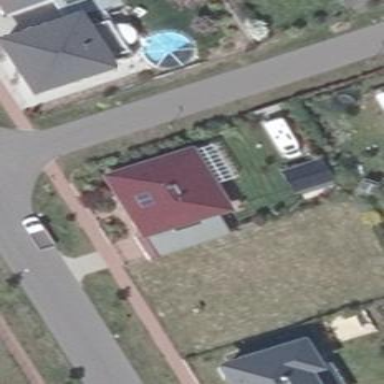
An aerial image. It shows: Detached building.